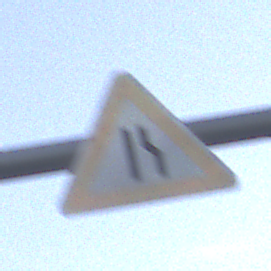
Verkehrszeichen: EinseitigVerengteFahrbahnRechts
Umgebung: Outdoor, RoadRail
Tageszeit: SunriseSunset
Wetter: PartlyCloudy
Licht: Natural
Jahreszeit: NotSpecified
Kontrast: LowContrast